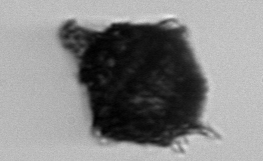
Label: Gonyaulax